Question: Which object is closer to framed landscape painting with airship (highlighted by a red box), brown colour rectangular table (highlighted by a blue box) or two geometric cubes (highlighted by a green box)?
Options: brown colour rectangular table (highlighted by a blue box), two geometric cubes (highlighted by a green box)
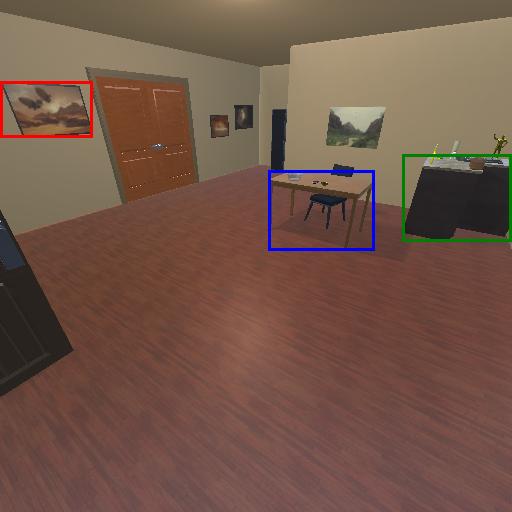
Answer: brown colour rectangular table (highlighted by a blue box)